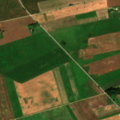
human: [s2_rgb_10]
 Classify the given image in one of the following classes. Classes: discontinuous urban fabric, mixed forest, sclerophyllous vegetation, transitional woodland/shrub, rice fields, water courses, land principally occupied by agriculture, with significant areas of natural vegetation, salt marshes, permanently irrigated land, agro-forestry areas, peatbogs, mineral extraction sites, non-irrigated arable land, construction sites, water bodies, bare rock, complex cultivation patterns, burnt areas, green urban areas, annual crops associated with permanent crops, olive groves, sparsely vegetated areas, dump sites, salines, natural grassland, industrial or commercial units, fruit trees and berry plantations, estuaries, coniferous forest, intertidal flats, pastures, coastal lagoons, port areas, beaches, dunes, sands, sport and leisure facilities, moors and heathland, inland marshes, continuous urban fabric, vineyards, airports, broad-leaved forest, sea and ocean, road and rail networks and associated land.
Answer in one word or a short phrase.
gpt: non-irrigated arable land, land principally occupied by agriculture, with significant areas of natural vegetation